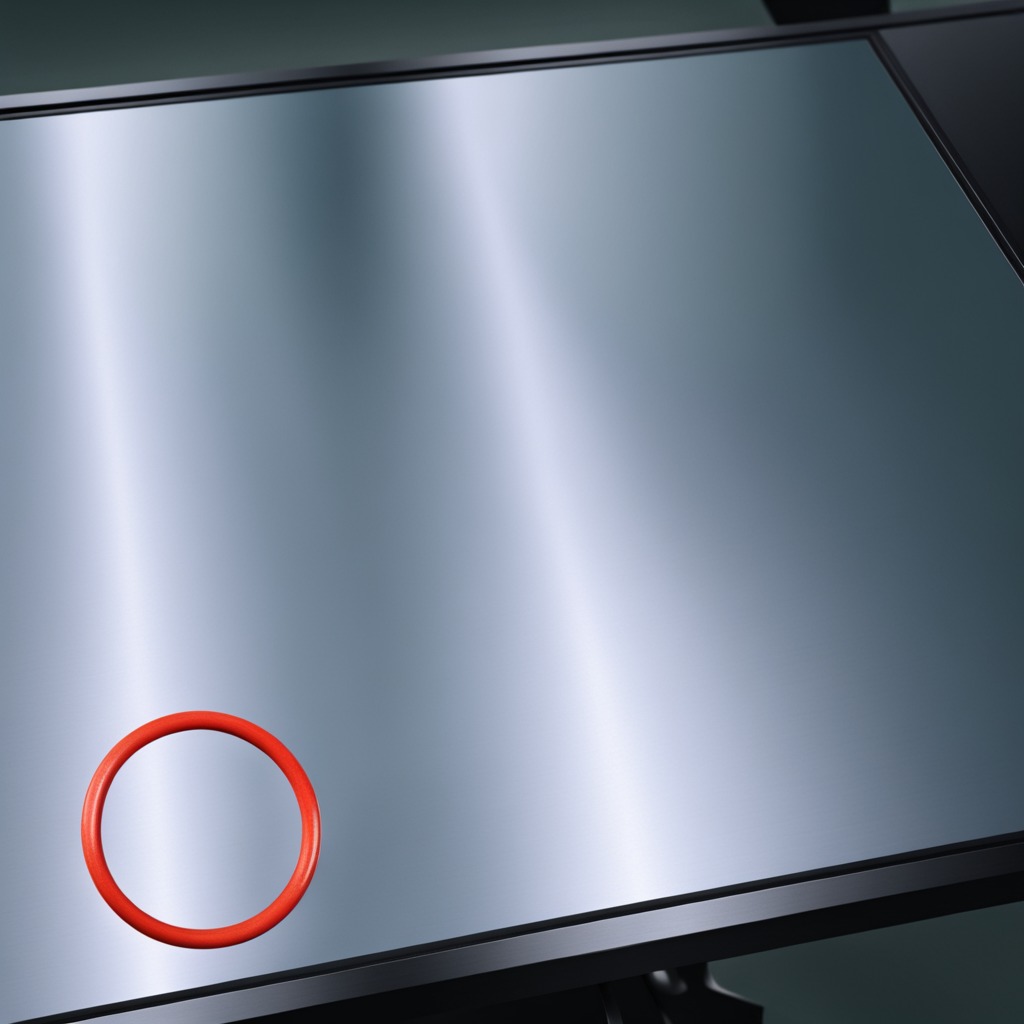
A rubber O-ring is lying on the metal table.